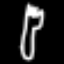
Label: fork